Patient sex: F
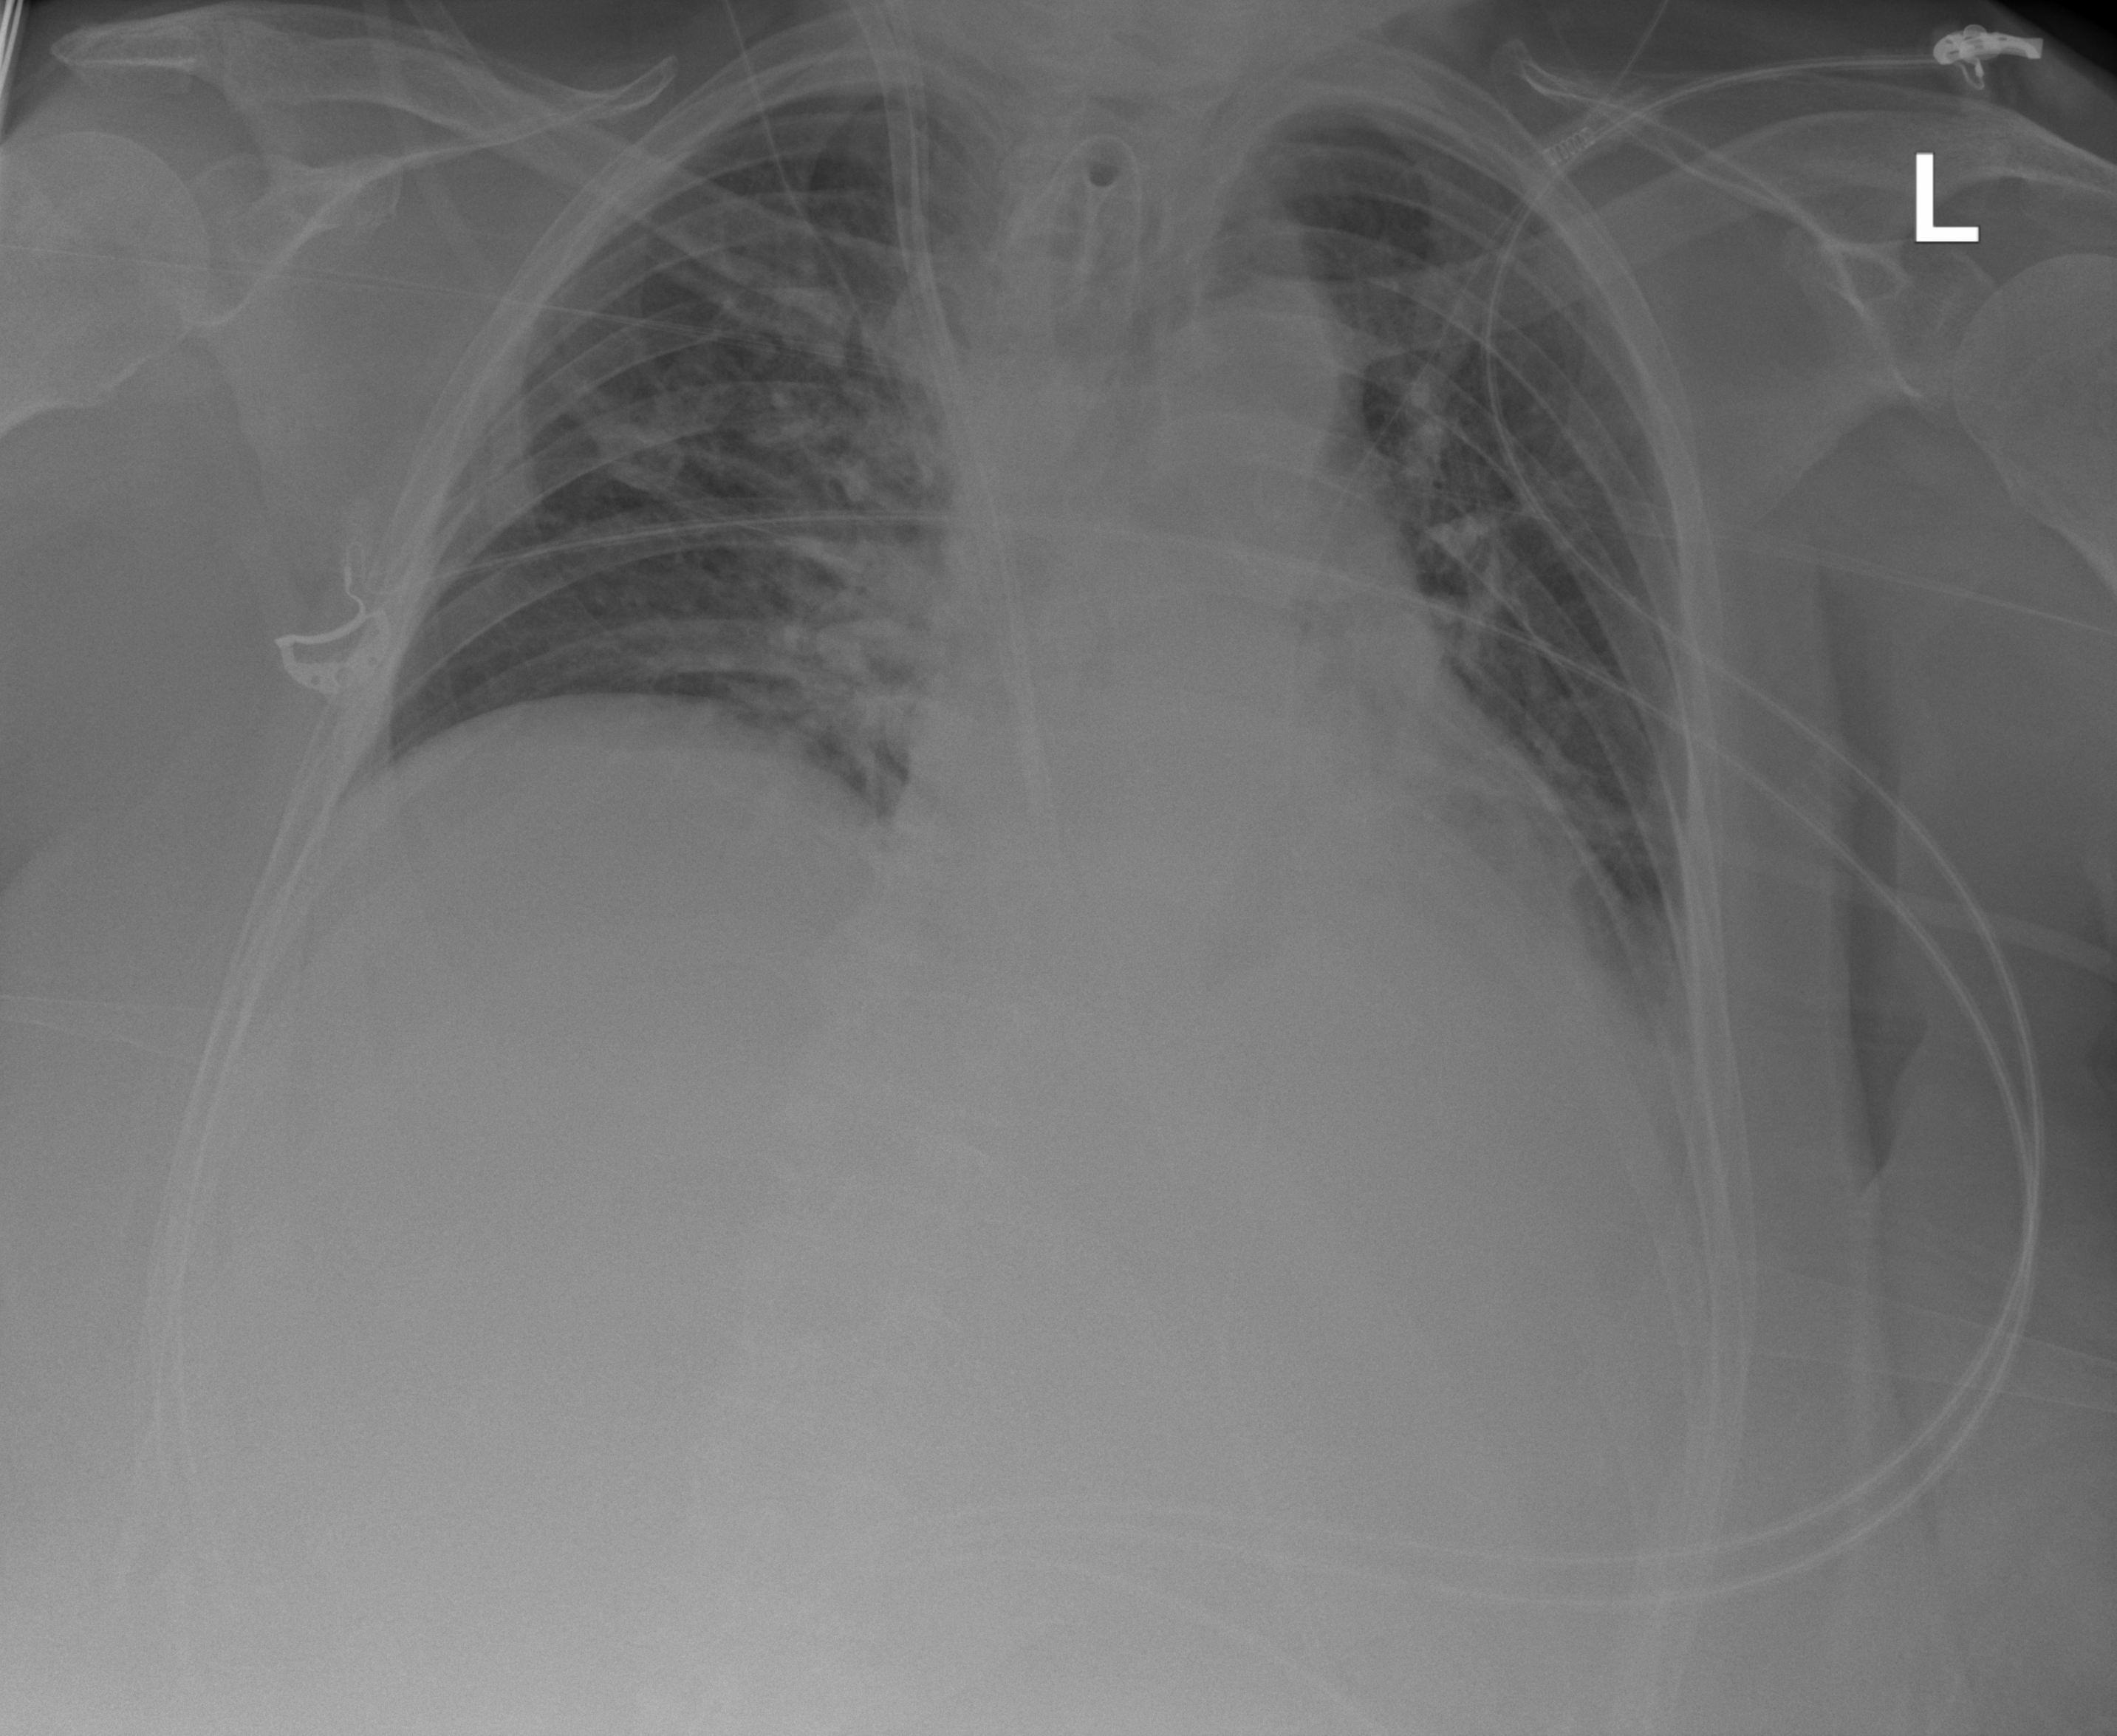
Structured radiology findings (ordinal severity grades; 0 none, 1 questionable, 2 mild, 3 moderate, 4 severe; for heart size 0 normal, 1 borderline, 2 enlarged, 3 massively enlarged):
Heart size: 2
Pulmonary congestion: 2
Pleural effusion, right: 0
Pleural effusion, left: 2
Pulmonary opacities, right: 2
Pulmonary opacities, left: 0
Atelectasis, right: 2
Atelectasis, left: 2